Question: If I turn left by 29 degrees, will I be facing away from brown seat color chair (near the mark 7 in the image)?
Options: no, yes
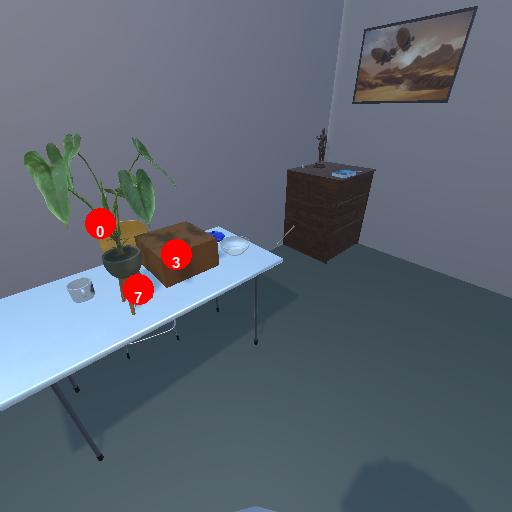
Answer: no